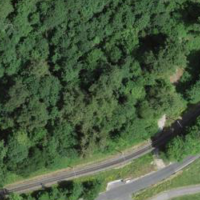
EUNIS habitat code: 44
Species observed at this site:
Tussilago farfara